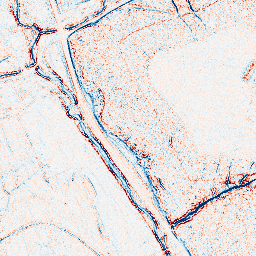
Category: edge_preserving
Decomposition family: bilateral
Decomposition parameters: d: 5
sigma_color: 75
sigma_space: 150
Upsampling method: regularized
Upsampling parameters: scale: 2
lambda_reg: 0.01
Upsampling scale: 2